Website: apple
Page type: account-selection
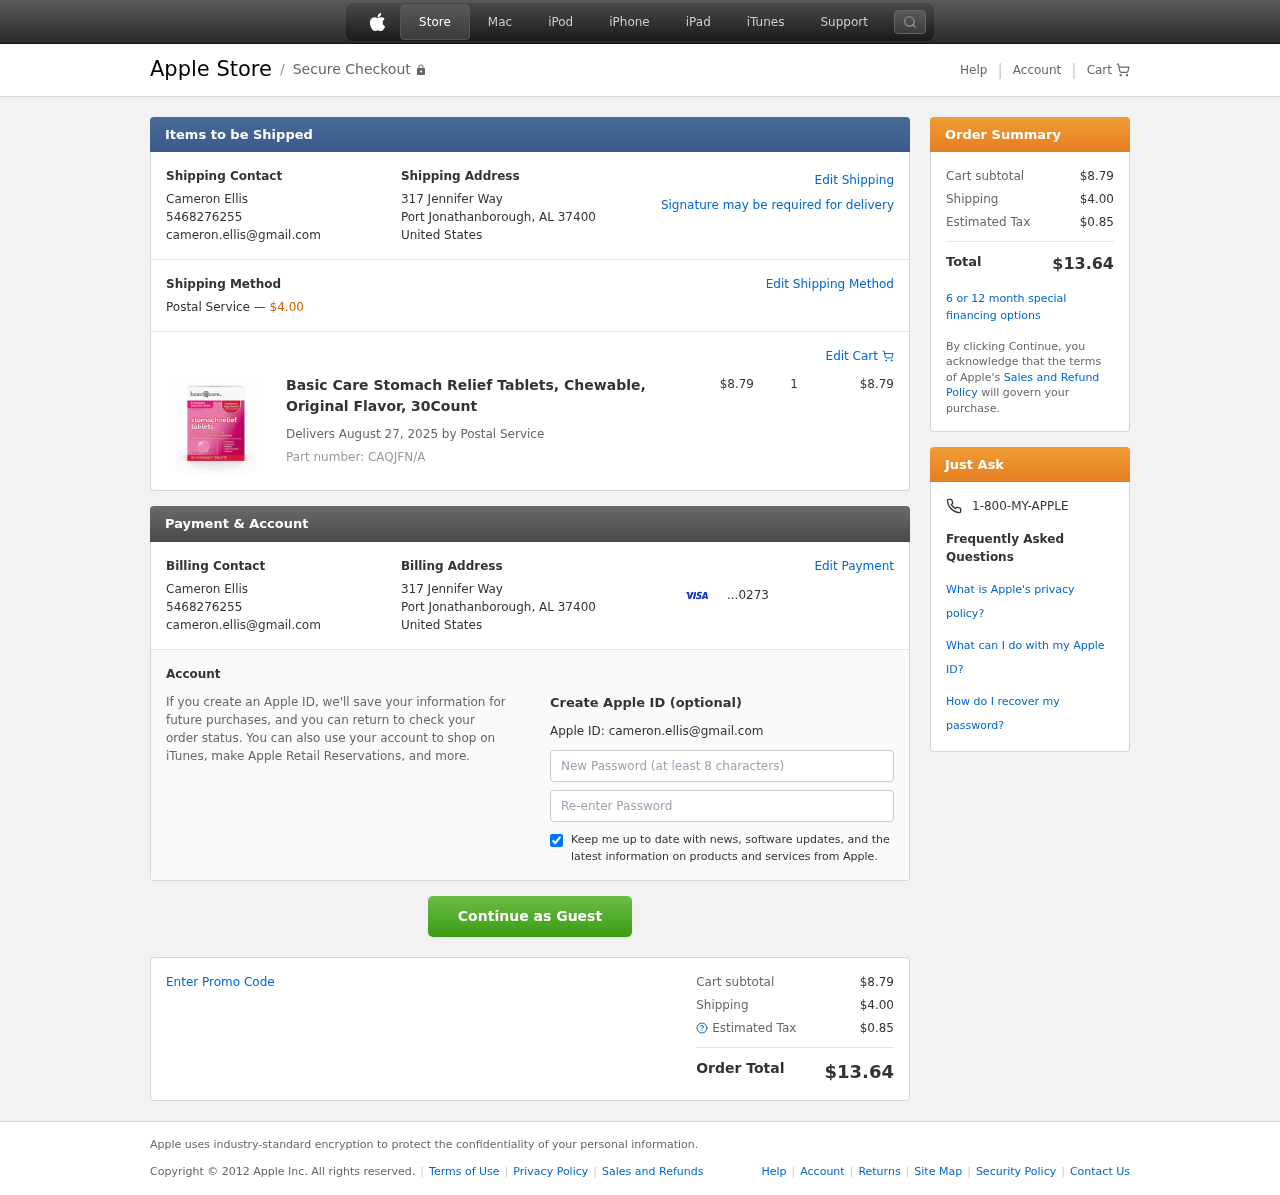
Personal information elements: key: PII_CARD_LAST4
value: ...0273
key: PII_CITY_STATE_ZIP
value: Port Jonathanborough, AL 37400
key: PII_COUNTRY
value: United States
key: PII_EMAIL
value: cameron.ellis@gmail.com
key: PII_FULLNAME
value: Cameron Ellis
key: PII_PHONE
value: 5468276255
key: PII_STREET
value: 317 Jennifer Way
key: PII_FIRSTNAME
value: Cameron
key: PII_LASTNAME
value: Ellis
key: PII_FULLNAME2
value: Cameron Ellis
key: PII_FULLNAME3
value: Cameron Ellis
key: PII_FIRSTNAME2
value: Cameron
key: PII_FIRSTNAME3
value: Cameron
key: PII_LASTNAME2
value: Ellis
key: PII_LASTNAME3
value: Ellis
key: PII_FIRSTNAME_DERIVED
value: Cameron
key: PII_LASTNAME_DERIVED
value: Ellis
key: PII_FULLNAME_DERIVED
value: Cameron Ellis
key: PII_NAME_FULL_DERIVED
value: Cameron Ellis
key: PII_PHONE_LINE
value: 6255
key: PII_PHONE_SUFFIX
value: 6255
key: PII_PHONE2
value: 5468276255
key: PII_PHONE3
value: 5468276255
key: PII_PHONE_NUMERIC
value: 5468276255
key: PII_PHONE_LINE_NUMERIC
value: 6255
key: PII_PHONE_SUFFIX_NUMERIC
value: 6255
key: PII_PHONE2_NUMERIC
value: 5468276255
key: PII_PHONE3_NUMERIC
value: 5468276255
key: PII_PHONE_DIGITS
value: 5468276255
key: PII_PHONE_LAST4
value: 6255
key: PII_EMAIL2
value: cameron.ellis@gmail.com
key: PII_EMAIL3
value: cameron.ellis@gmail.com
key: PII_STREET2
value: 317 Jennifer Way
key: PII_CITY_STATE_ZIP2
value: Port Jonathanborough, AL 37400
Product elements: key: PRODUCT1_NAME
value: Basic Care Stomach Relief Tablets, Chewable, Original Flavor, 30Count
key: PRODUCT1_PRICE
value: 8.79
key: PRODUCT1_QUANTITY
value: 1
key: PRODUCT_PART_NUMBER
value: Part number: CAQJFN/A
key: PRODUCT_TOTAL
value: $8.79
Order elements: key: ORDER_SHIPPING_COST
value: $4.00
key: ORDER_DELIVERY_DATE
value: Delivers August 27, 2025 by Postal Service
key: ORDER_SUBTOTAL
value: $8.79
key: ORDER_TAX
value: $0.85
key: ORDER_TOTAL
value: $13.64